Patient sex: M
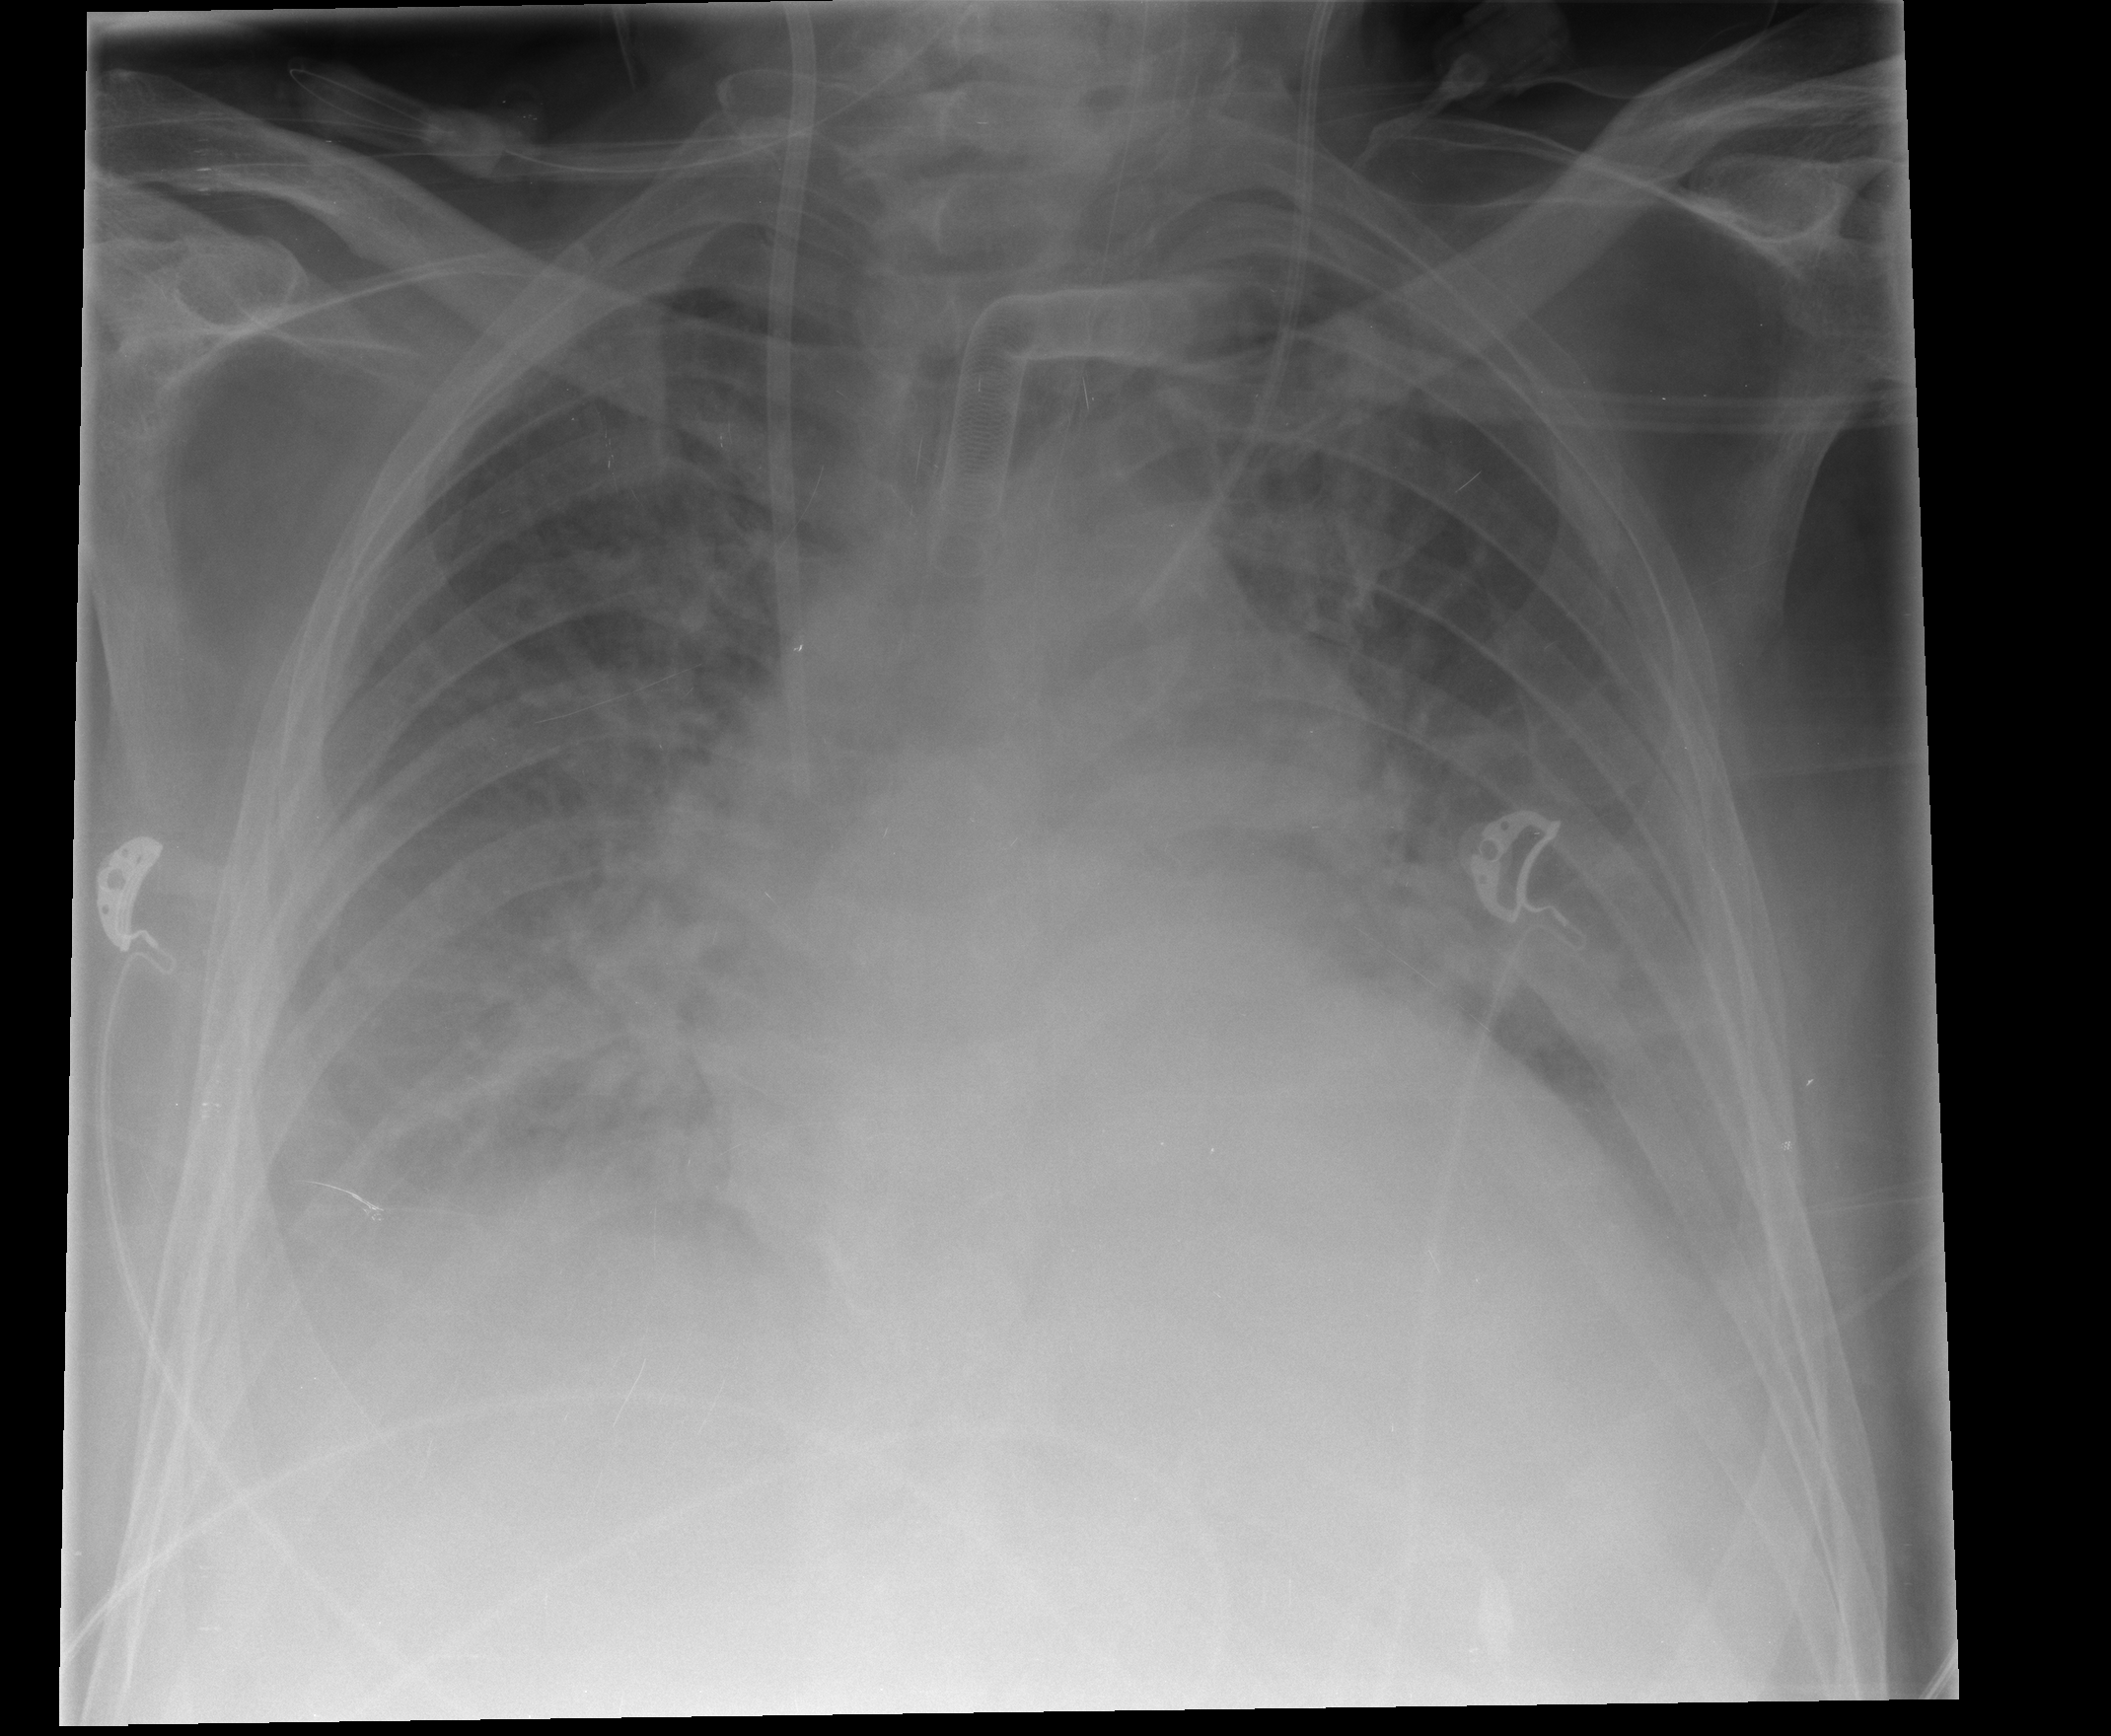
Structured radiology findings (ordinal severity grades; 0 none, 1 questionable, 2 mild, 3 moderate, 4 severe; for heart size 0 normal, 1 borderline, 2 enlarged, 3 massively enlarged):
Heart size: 2
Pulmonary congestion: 2
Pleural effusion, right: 3
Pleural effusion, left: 3
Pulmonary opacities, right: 2
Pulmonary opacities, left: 2
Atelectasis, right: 2
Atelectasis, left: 2